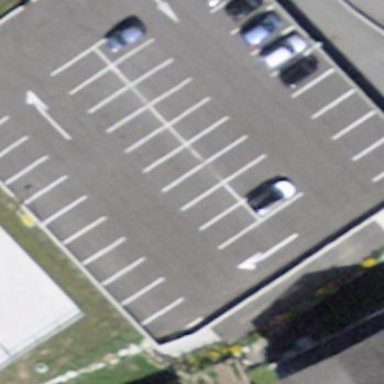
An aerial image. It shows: Building with rooftop parking.